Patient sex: M
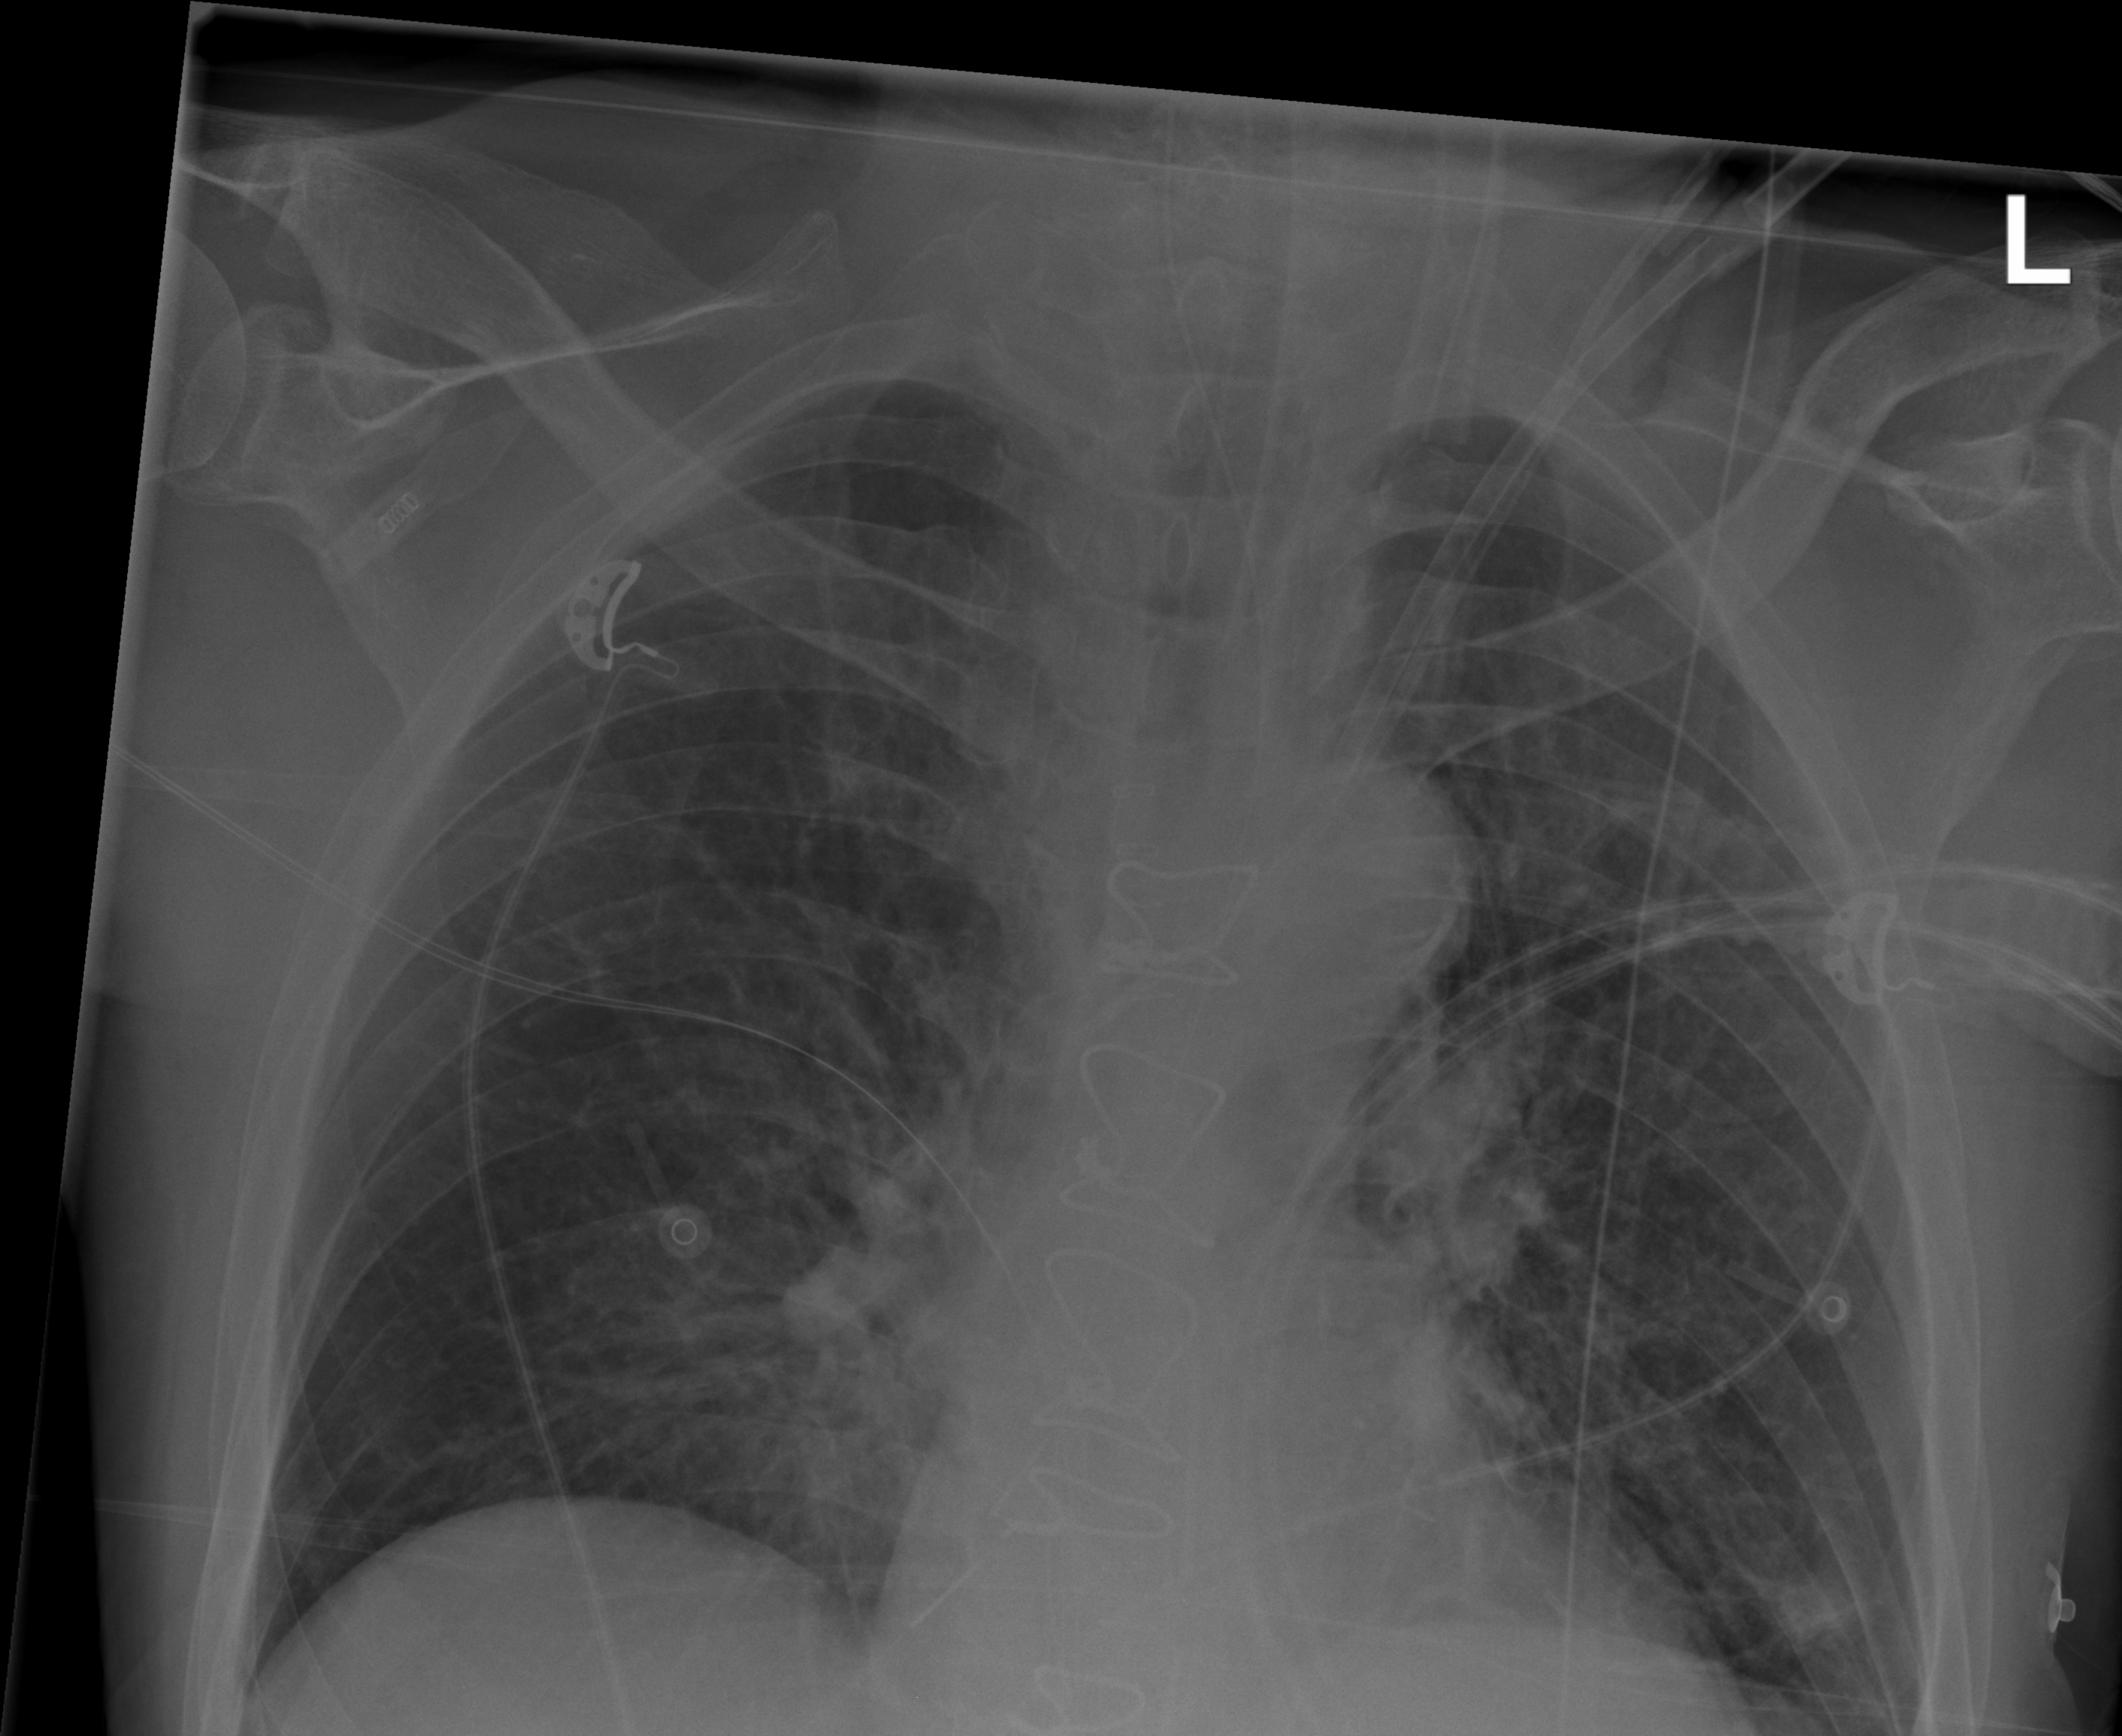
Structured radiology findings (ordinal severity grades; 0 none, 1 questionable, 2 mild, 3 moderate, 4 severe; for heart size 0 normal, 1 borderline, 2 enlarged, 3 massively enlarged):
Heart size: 0
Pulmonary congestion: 2
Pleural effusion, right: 0
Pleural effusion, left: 0
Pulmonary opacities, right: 0
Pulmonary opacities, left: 0
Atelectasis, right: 0
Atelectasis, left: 0